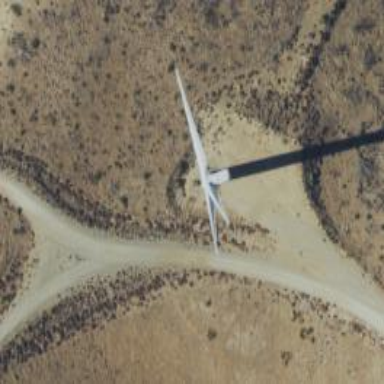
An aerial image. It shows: Wind generator powered by wind. The generator type is horizontal axis and it uses wind turbines.